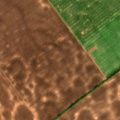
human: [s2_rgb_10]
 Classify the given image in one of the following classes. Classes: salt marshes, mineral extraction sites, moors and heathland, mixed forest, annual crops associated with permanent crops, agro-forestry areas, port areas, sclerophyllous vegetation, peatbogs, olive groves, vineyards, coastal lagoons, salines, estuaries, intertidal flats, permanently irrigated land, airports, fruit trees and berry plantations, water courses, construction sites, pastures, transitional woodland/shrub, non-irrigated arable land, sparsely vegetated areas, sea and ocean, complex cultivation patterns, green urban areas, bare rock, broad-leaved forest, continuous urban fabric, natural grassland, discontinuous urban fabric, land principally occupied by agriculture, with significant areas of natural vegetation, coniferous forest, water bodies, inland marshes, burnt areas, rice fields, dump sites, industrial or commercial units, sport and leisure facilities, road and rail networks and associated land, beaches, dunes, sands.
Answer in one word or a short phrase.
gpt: non-irrigated arable land